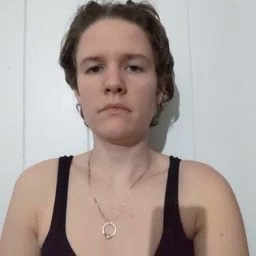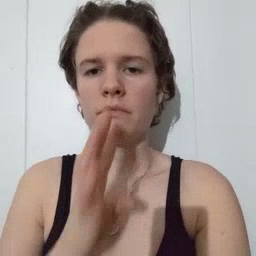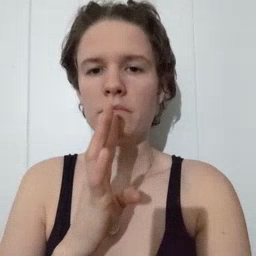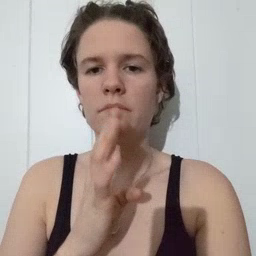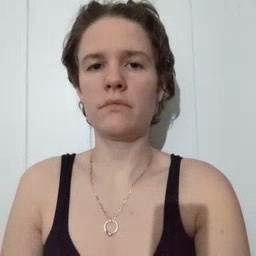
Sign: talk